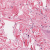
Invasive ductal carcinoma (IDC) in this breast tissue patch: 0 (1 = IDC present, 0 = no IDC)